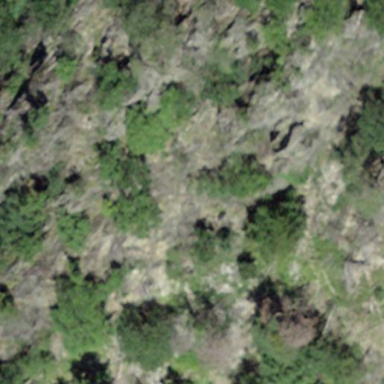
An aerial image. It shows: Forest area.